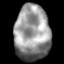
Tissue: lung
Cell type: Endothelial cells
Senescence score: 0.5642
Nuclear area (px): 1935
Mean DAPI intensity: 147.778